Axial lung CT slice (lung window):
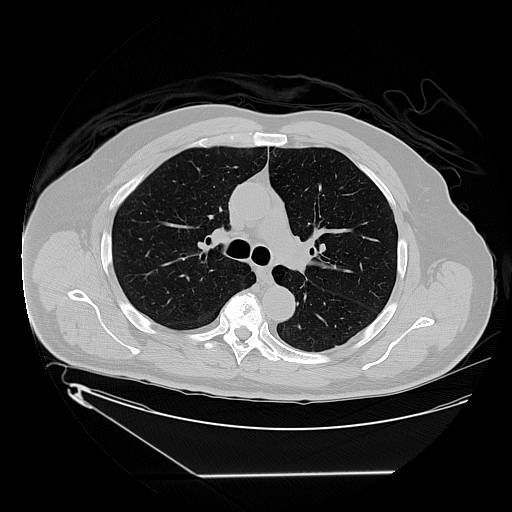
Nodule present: no